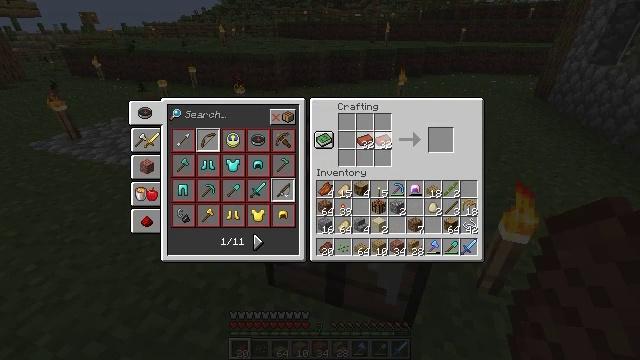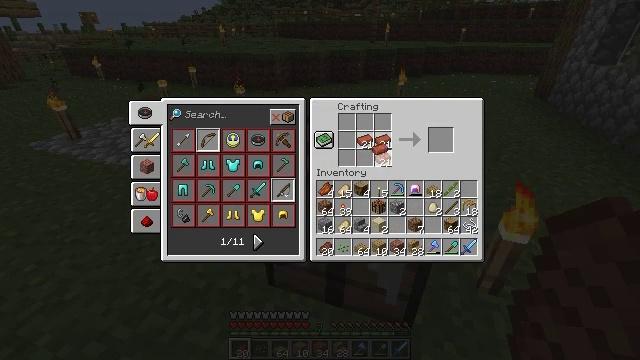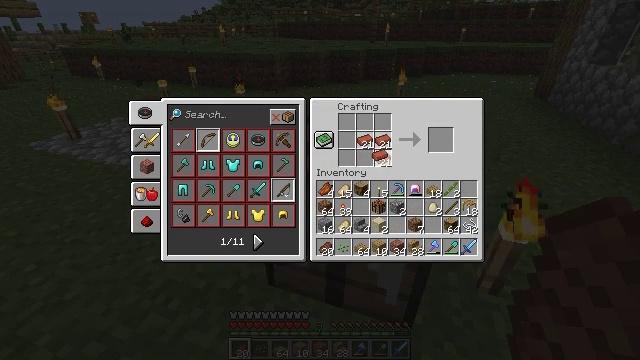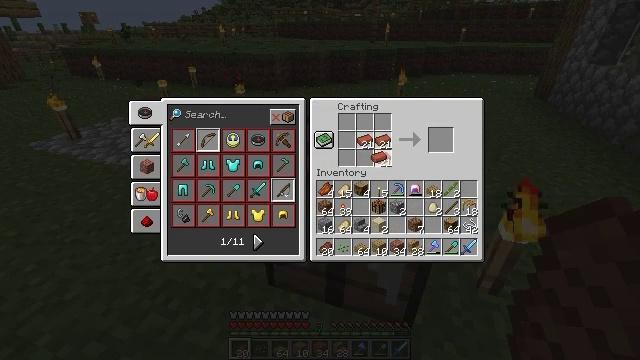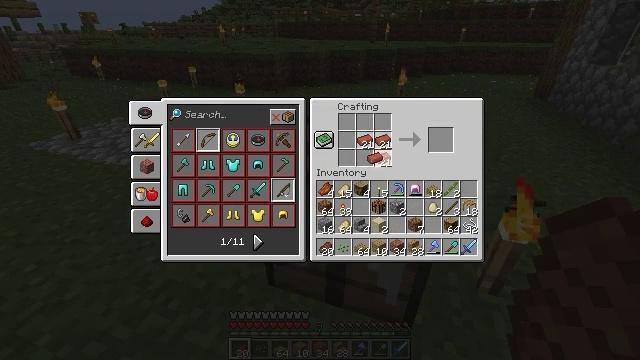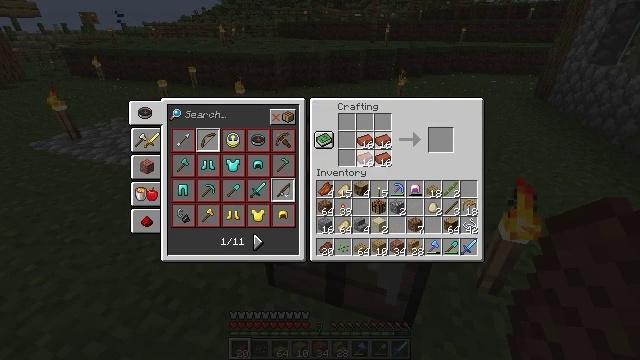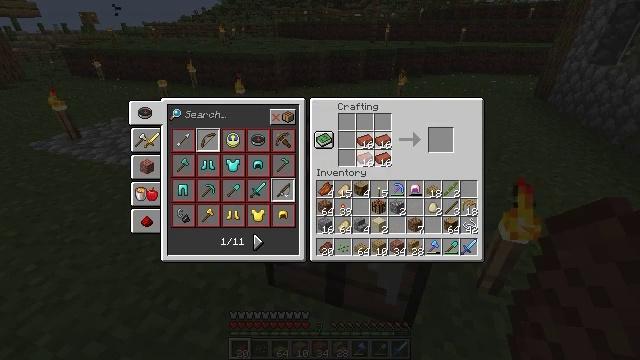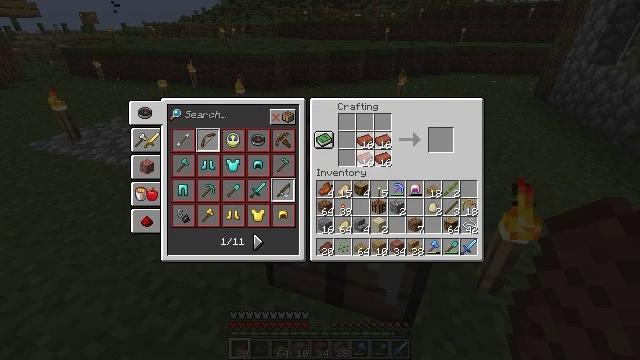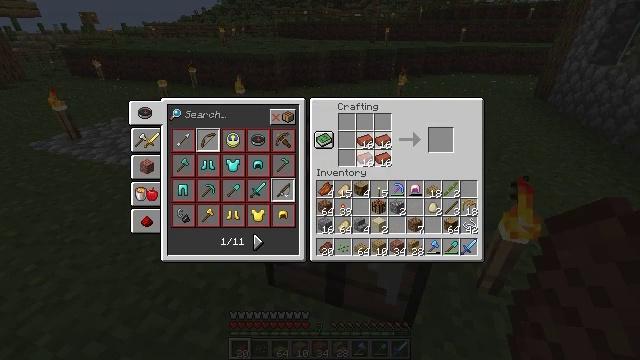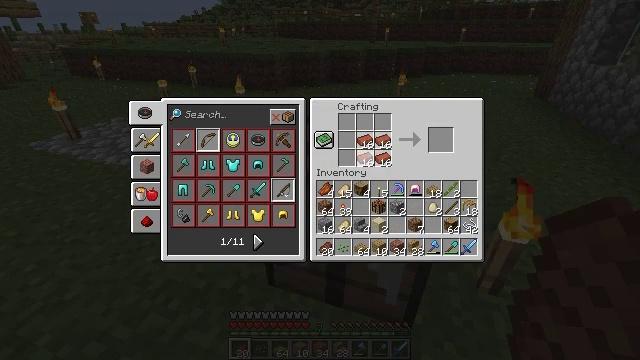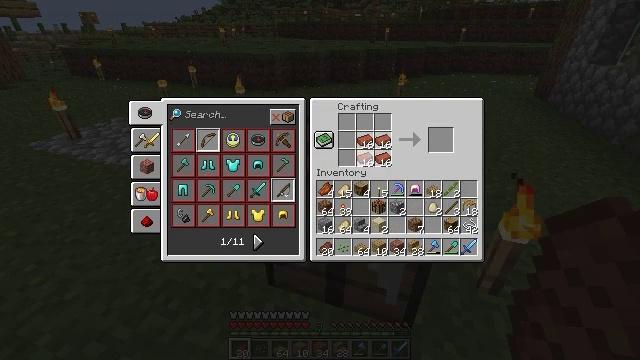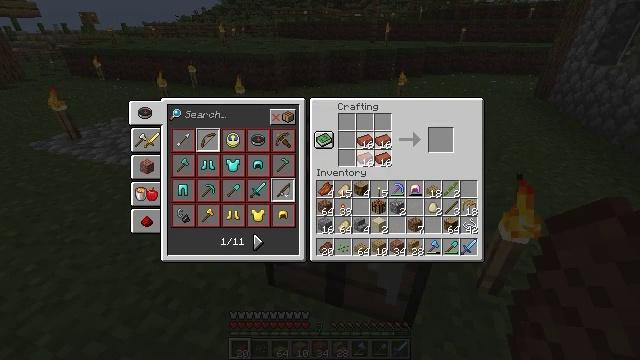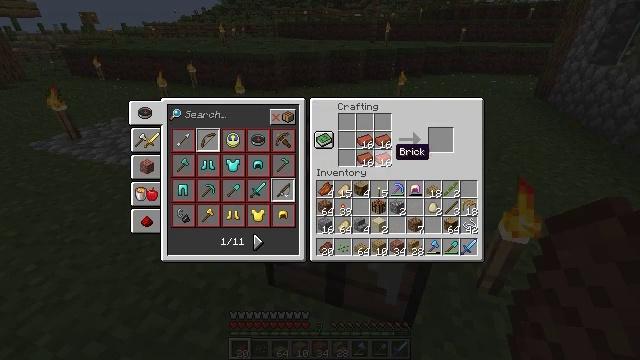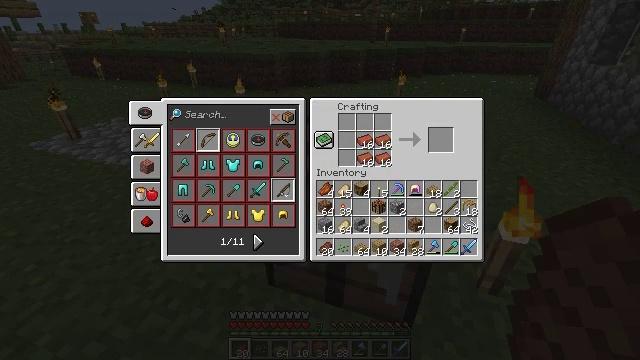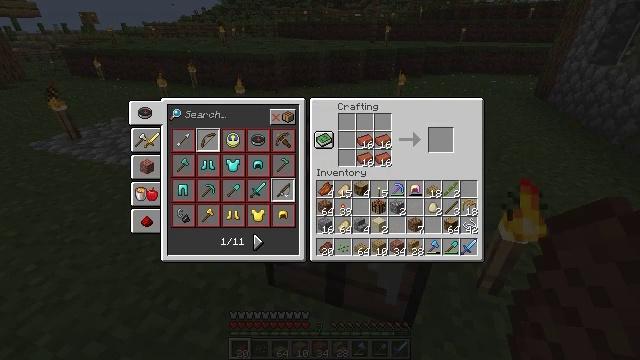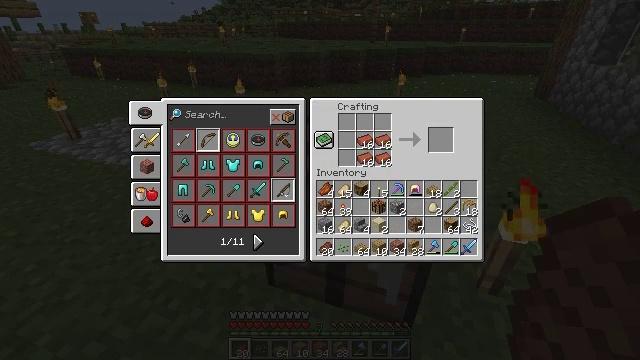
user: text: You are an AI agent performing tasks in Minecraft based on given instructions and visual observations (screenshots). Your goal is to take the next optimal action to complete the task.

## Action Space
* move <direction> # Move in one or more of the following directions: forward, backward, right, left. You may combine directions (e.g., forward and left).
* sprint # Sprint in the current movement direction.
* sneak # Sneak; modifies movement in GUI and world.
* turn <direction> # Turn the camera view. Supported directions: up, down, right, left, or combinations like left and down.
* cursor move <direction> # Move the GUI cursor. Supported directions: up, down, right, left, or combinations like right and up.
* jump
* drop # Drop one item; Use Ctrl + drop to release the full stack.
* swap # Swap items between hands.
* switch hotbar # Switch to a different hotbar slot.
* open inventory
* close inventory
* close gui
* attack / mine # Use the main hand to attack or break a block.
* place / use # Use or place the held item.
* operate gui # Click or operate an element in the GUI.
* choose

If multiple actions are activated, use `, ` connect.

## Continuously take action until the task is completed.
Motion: motion action
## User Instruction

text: Put clay balls in the furnace to get bricks.
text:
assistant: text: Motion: sneak, operate gui
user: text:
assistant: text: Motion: sneak, operate gui
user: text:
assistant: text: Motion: sneak, operate gui
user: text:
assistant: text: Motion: sneak, operate gui
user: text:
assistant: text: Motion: sneak, operate gui
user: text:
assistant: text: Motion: sneak, operate gui
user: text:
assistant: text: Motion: sneak, operate gui
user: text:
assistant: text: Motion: sneak, operate gui
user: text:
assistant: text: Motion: sneak, operate gui
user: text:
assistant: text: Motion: sneak, operate gui
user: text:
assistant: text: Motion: sneak, operate gui
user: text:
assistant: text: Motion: sneak, cursor move right
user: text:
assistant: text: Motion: sneak, cursor move right
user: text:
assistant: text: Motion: cursor move right
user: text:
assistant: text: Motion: no_op
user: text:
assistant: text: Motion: no_op
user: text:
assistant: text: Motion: cursor move up
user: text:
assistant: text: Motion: sneak
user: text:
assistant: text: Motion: sneak
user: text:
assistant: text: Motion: sneak
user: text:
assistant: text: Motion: sneak
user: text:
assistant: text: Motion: sneak
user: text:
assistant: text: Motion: sneak
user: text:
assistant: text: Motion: sneak
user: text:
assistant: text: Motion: sneak, operate gui
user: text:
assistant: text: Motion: sneak, operate gui
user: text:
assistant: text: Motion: sneak
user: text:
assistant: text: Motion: sneak
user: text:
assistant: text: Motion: sneak
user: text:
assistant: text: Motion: sneak